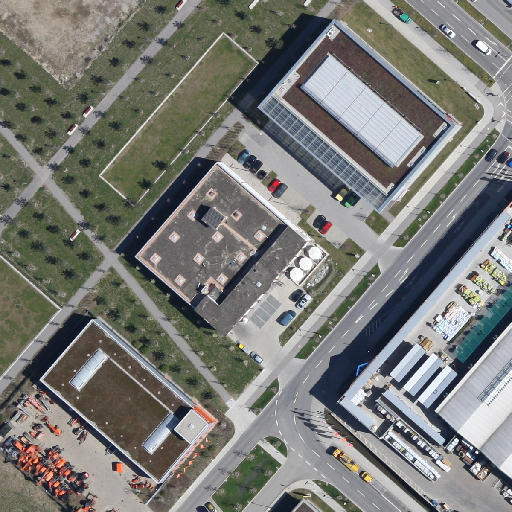
Referring expression: truck in the parking area